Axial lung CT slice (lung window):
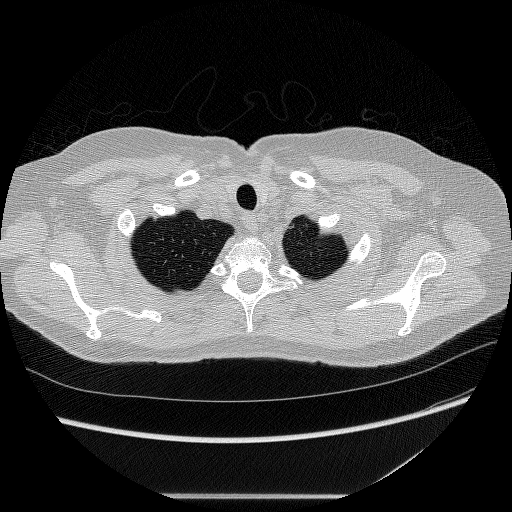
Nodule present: no